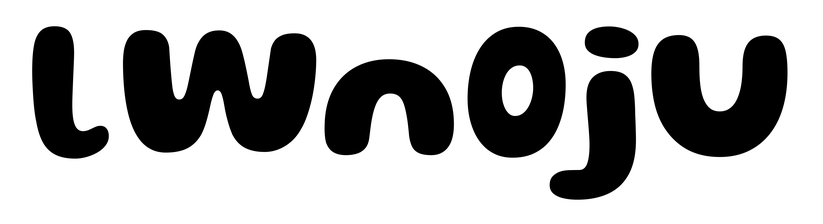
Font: Gluten_Bold